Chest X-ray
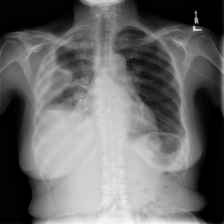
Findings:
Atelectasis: negative
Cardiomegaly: negative
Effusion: negative
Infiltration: negative
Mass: negative
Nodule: negative
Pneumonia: negative
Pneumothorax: negative
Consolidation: negative
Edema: negative
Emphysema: negative
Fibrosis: negative
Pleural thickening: negative
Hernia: negative